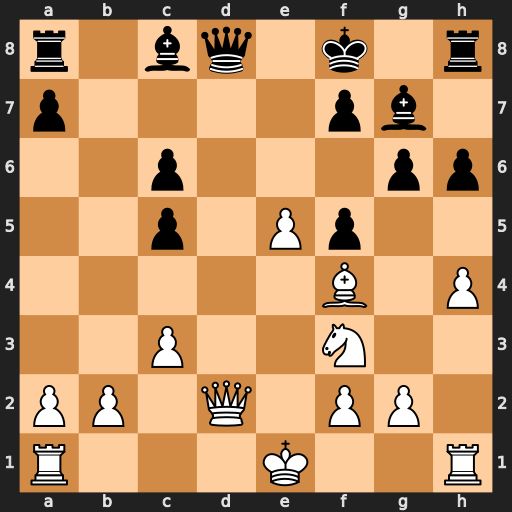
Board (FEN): r1bq1k1r/p4pb1/2p3pp/2p1Pp2/5B1P/2P2N2/PP1Q1PP1/R3K2R
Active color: w
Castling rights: KQ
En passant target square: -
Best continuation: Qxd8#